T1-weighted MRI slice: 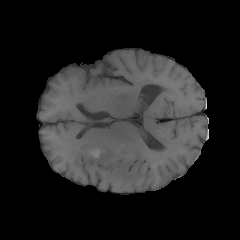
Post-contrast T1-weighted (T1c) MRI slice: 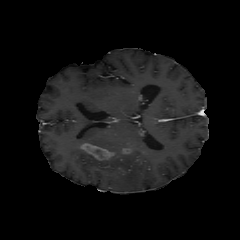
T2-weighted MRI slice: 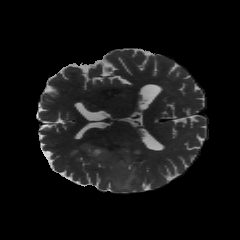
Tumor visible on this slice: yes